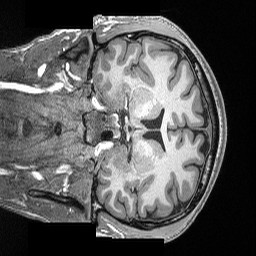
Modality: T1w
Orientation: coronal
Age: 23
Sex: male
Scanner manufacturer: siemens
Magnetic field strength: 3 T
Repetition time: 2.17 s
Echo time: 0.00169 s